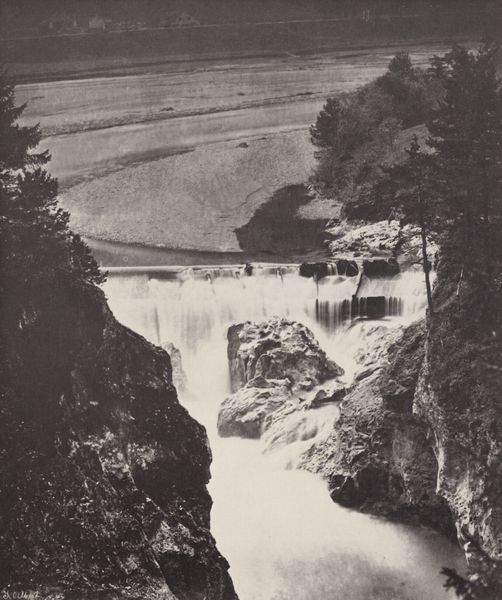
Titel: Der "St. Mang-Fall" bei Füssen
Künstler: Joseph Albert
Institution: Privatsammlung
Schlagwörter: baum, berg, blätter, felsen, gestein, himmel, laub, schatten, wasser, weiß, bäume, fluss, landschaft, see, ufer, grau, licht, schwarz, haus, wiese, stein, steine, flusslauf, horizont, natur, spiegelung, stamm, büsche, gewässer, pflanze, pflanzen, kontrast, tal, wald, wasserfall, szenerie, gischt, küste, ruhig, sommer, strand, abhang, berge, els, fels, gebirge, klippen, mauer, nebel, schlucht, steil, amerika, vogelperspektive, damm, fliessen, rauschen, strom, strömung, tannen, wehr, getöse, tosend, wild, white, black, dark, gray, grey, surrealismus, foto, fotografie, photographie, draufsicht, schwarz-weiss, gefälle, lauf, tanne, photo, dunke, cliff, rock, rocks, sky, stone, tree, fall, laubbäume, hill, house, lake, landscape, mountain, mountains, nature, ocean, sand, shore, water, horizon, houses, trees, felsbrocken, nadelwald, nadelholz, bodensee, winter, alaska, forest, light, pine, river, stream, plants, view, black and white, fotographie, wilderness, realism, beach, cliffs, foam, bright, himmels, schroff, leaves, buildings, bend, staubecken, rauschend, fotorafie, aerial, rinnsaal, felsenf, sidewalk, land, waterfall, chatten, naturschauspiel, stausee, schlcuht, stick, pines, staudamm, nordamerika, staumauer, photograph, photography, kanada, stuadamm, talsperre, niagara, bild, woods, boulder, natural, gorge, rocky, rapids, high, dam, log, scenery, geography, niagara fälle, schwharz, häuser, tres, spray, edge, evergreen, whitewater, waterfalls, falls, rivers, niagare, erosion, stauwehr, niagra falls, flushing, low, spectacular, rushing water, cataract, hotograph, narrowing, pghotography, black and white photograph